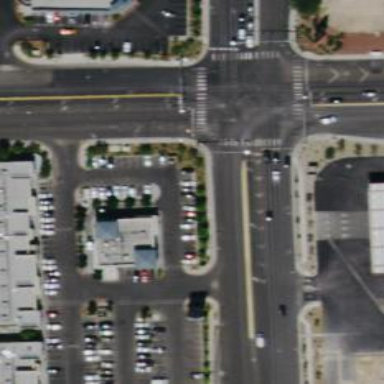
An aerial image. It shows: Solid stop line on the road.